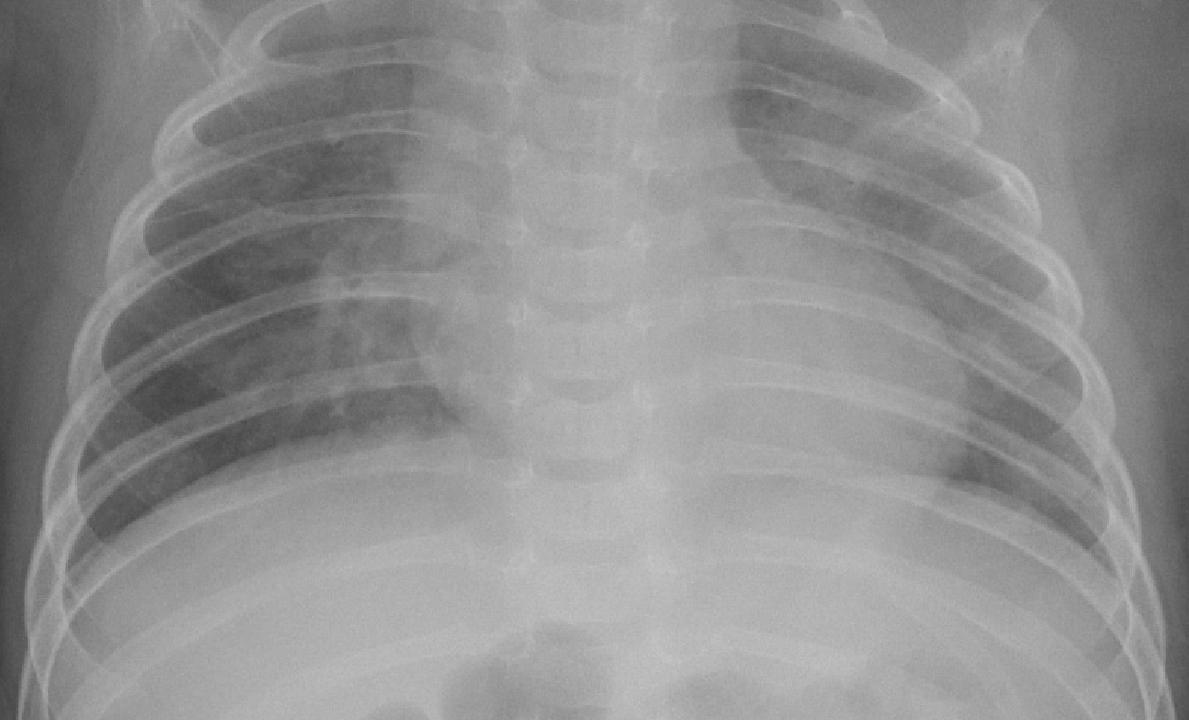
Diagnosis: PNEUMONIA